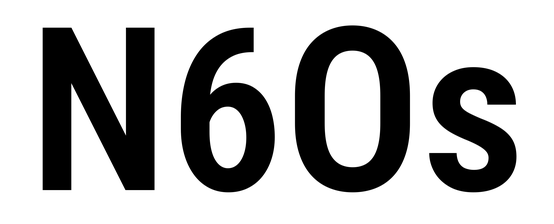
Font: Roboto_Condensed_SemiBold